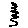
Label: zigzag